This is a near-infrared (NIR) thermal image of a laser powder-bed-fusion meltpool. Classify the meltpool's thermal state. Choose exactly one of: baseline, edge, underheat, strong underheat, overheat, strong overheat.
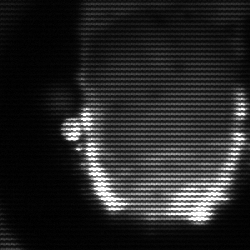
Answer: baseline